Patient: sex M, age 71
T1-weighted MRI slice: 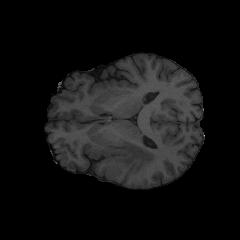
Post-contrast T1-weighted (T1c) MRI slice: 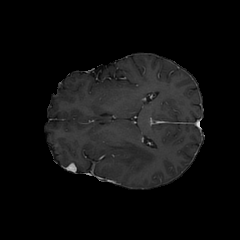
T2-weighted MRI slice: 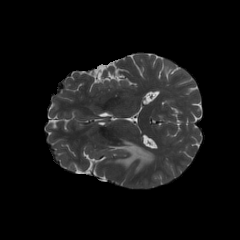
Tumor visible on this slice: yes
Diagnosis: Glioblastoma, IDH-wildtype
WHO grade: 4